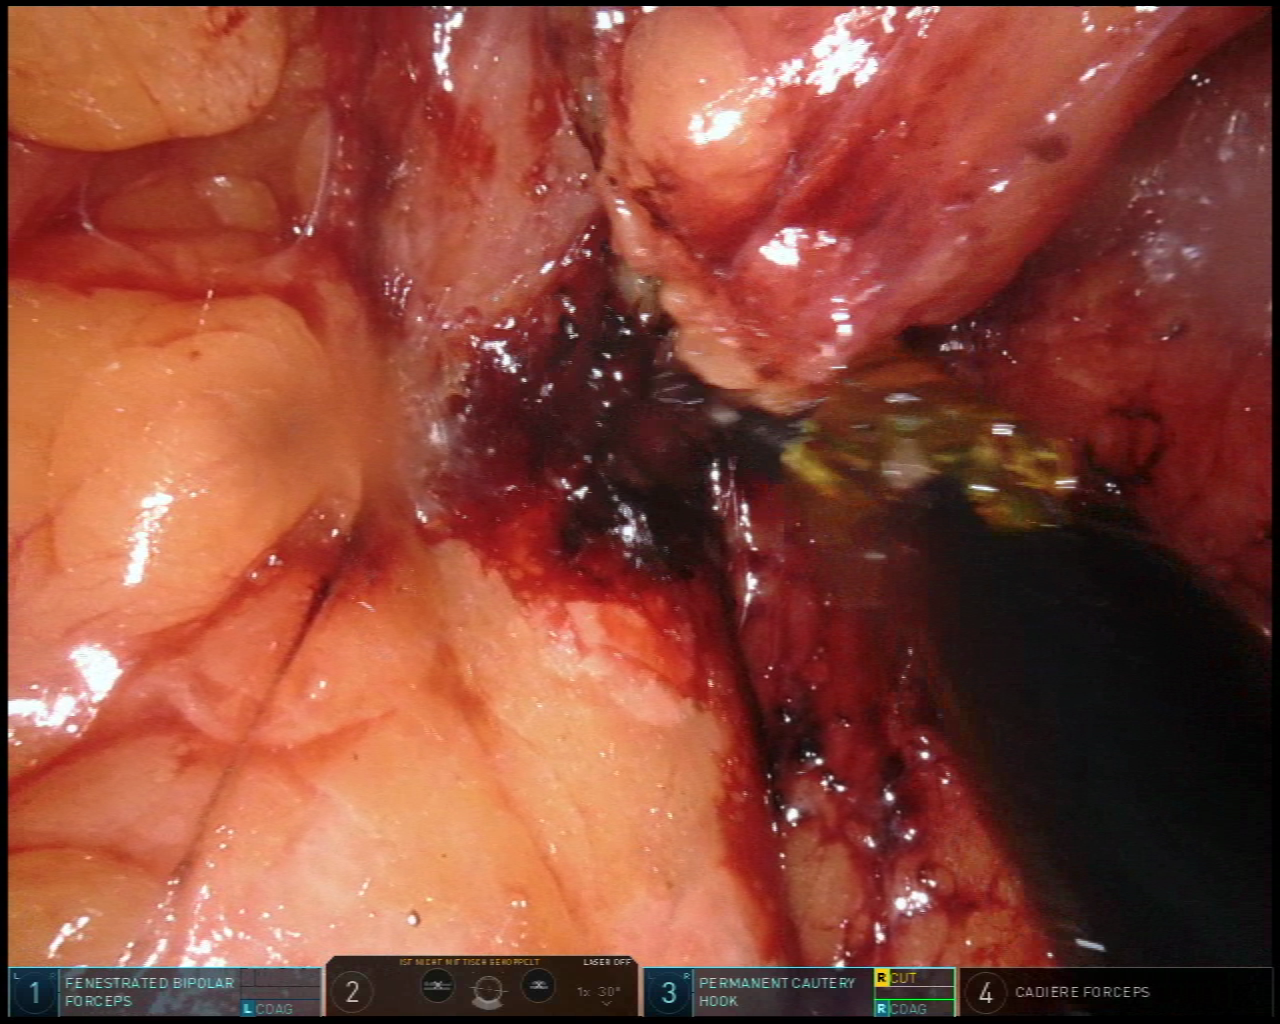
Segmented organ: pancreas
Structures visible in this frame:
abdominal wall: no
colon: no
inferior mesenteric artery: no
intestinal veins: no
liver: no
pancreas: yes
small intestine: no
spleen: no
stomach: no
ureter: no
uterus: no
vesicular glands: no